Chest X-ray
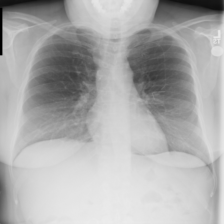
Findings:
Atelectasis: negative
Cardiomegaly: negative
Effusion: negative
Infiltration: negative
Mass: negative
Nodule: negative
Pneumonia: negative
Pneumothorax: negative
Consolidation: negative
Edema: negative
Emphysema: negative
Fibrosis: negative
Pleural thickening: negative
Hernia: negative